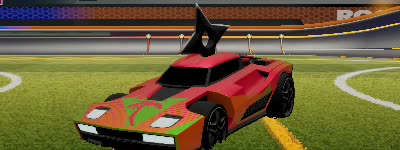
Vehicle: breakout